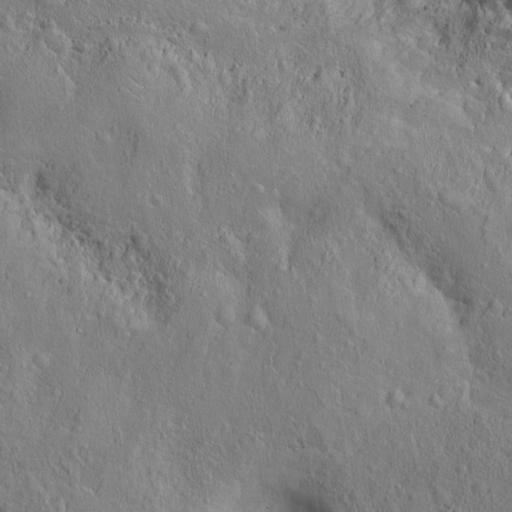
Classes present: Background, Cone